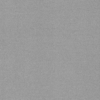
Label: dusty